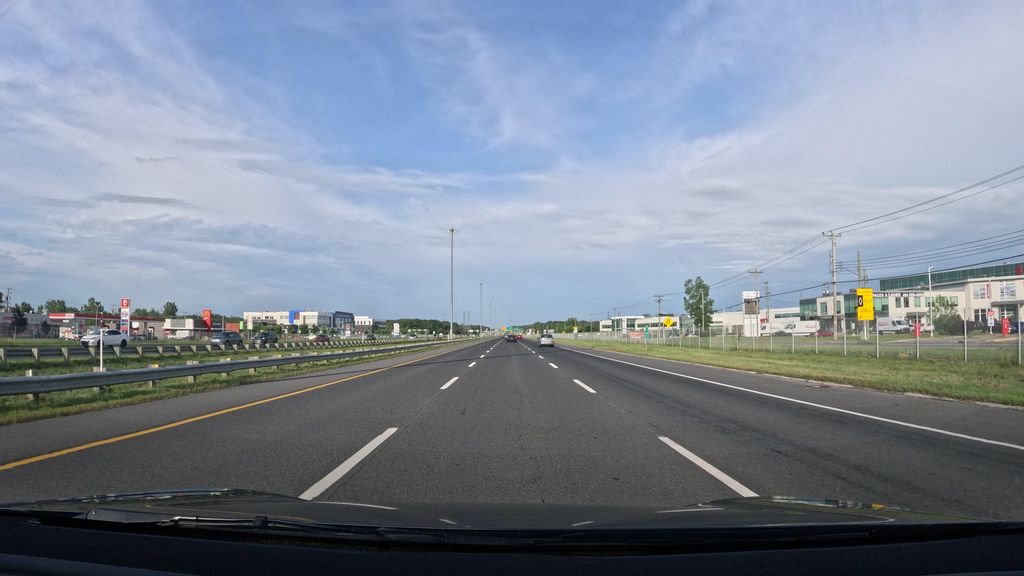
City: montreal